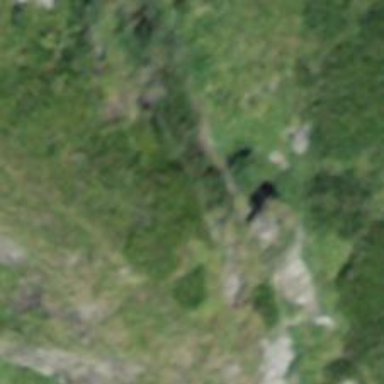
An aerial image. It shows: Natural cliff.